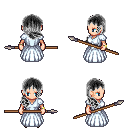
a pixel art fantasy rpg character, female body template, human, light skin, underdress, magenta pants, gray right-swept hairstyle, bracelets, gold boots, spear, four views (front, back, left, right), 2x2 character sprite sheet, small pixel art, hard edges, no anti-aliasing